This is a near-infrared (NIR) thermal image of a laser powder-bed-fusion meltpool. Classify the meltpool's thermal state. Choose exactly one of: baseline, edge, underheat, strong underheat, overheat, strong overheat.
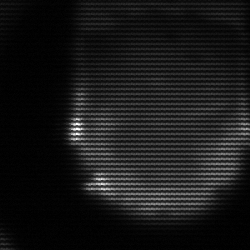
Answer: edge